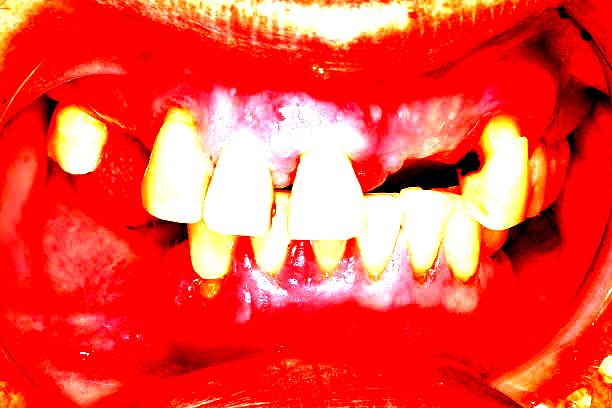
Condition: Gingivitis